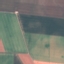
Land use / land cover class: AnnualCrop